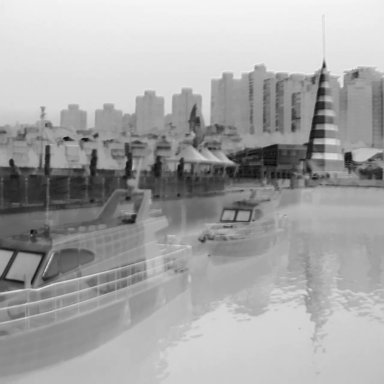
There are two canoes in the infrared image.